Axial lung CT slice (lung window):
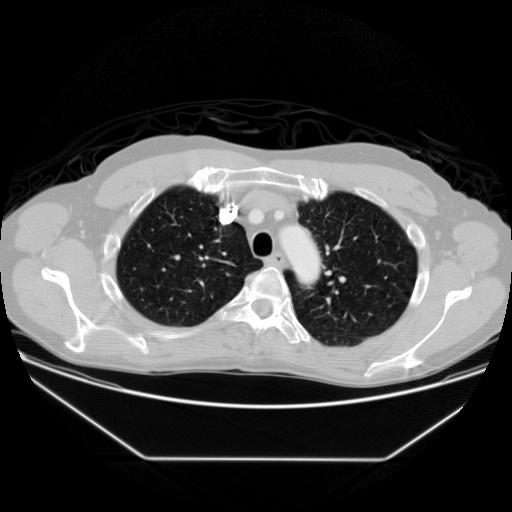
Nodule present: no